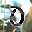
Label: 0